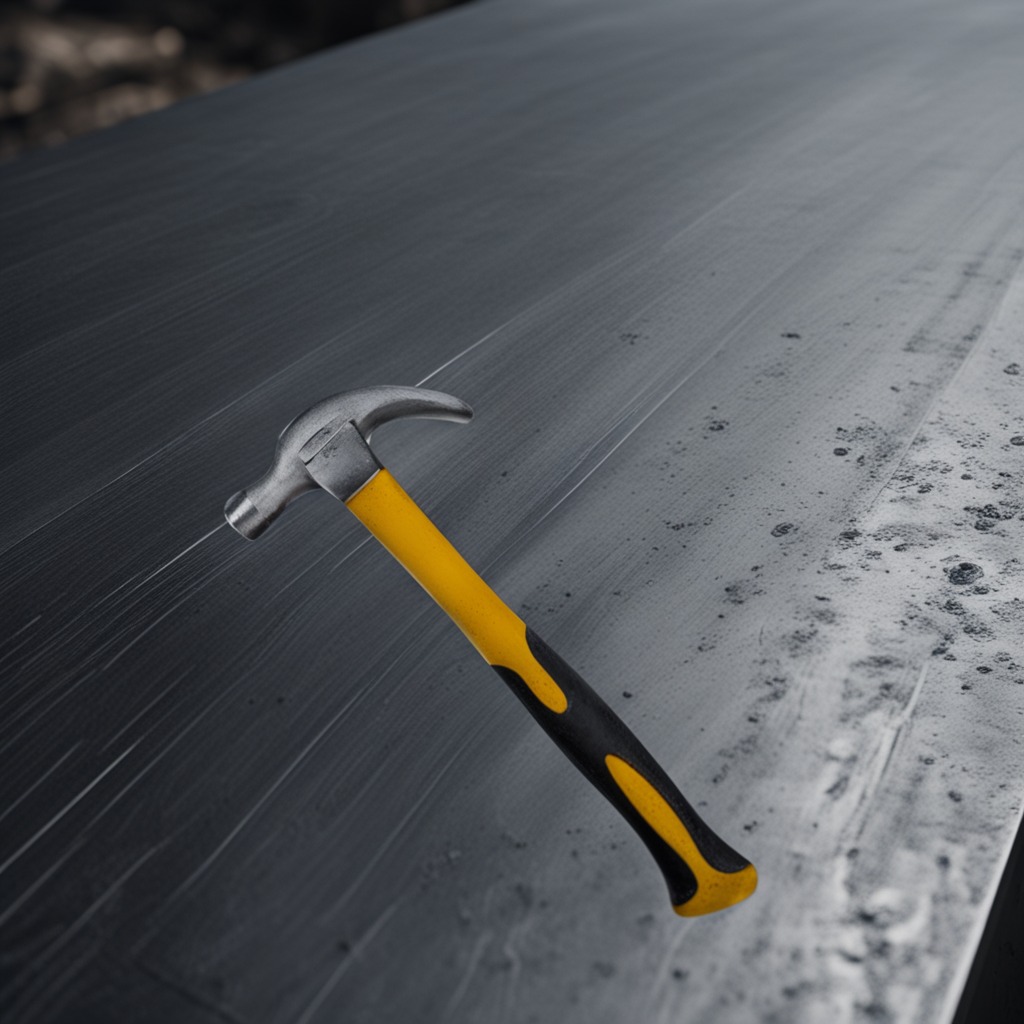
A hammer lies on the cold steel table in a mining workshop.